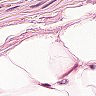
Metastatic tissue present: no